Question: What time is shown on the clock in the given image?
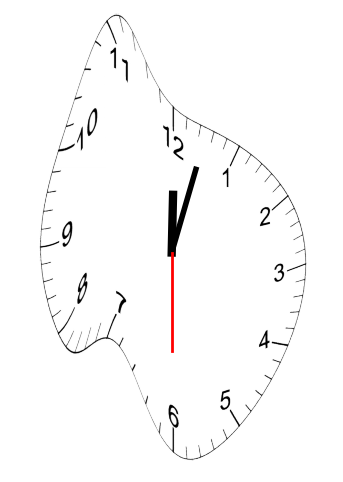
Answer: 12:02:30